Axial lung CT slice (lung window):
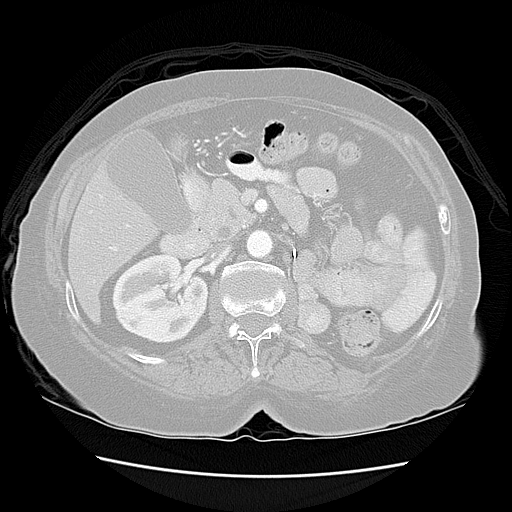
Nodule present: no